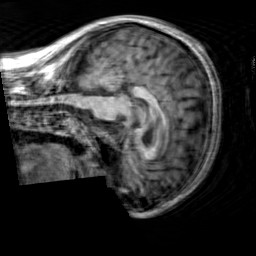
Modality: T1w
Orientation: sagittal
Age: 20
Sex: male
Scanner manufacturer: siemens
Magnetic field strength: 3 T
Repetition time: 2.3 s
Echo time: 0.00303 s